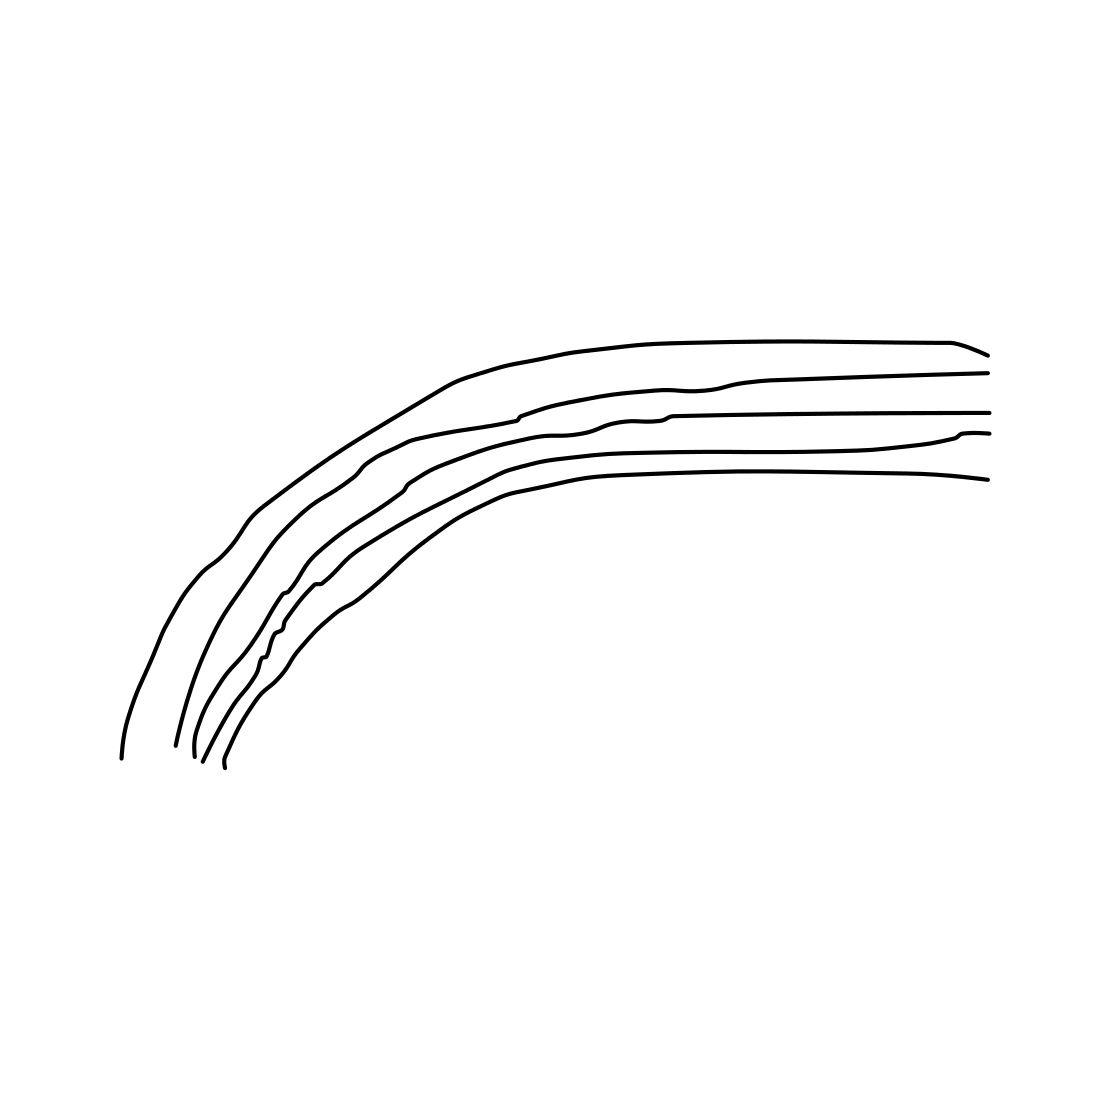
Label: rainbow